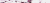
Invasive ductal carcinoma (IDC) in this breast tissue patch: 0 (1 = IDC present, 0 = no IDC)